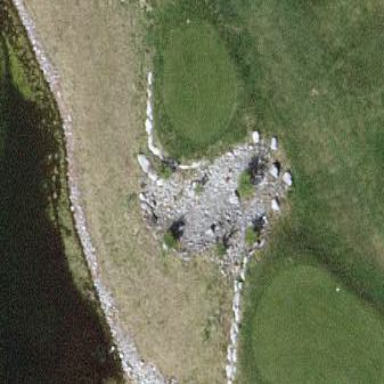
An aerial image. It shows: Grassy area designated as golf tee.